【题型】解答题　【知识点】解析几何　【难度】medium
如图，椭圆$\Gamma$: $\frac{x^2}{4} + \frac{y^2}{2} = 1$，$F$为其右焦点，过点$P(0,1)$的动直线$l$与椭圆$\Gamma$相交于$A$，$B$两点。

(1) 若直线$l$经过焦点$F$，求此时线段$AB$的长度；

(2) 若焦点$F$不在直线$l$上，求$\triangle FAB$周长的最大值及相应直线$l$的方程；

(3) 在平面直角坐标系$xOy$中，是否存在与点$P$不同的定点$Q$，使得$\frac{|QA|}{|QB|} = \frac{|PA|}{|PB|}$恒成立？若存在，求出点$Q$的坐标；若不存在，请说明理由。

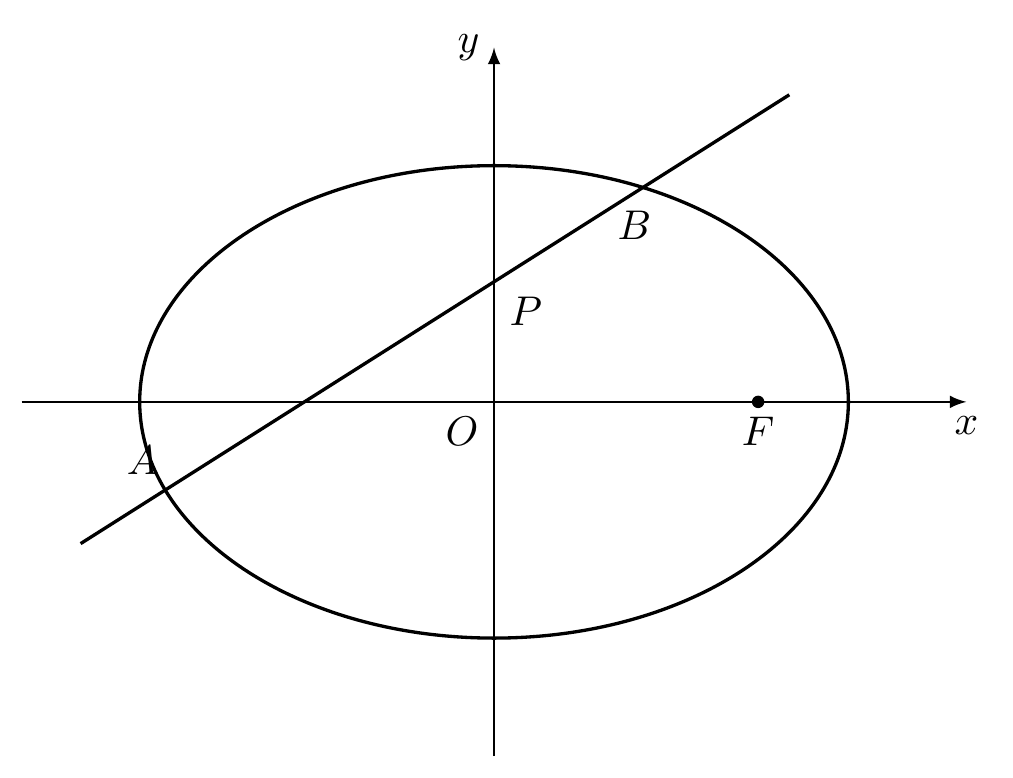
【解答】
【答案】(1)$3$；

(2)最大值为$8$，直线$l$: $y = \frac{\sqrt{2}}{2}x + 1$；

(3)存在，$Q(0,2)$。

【分析】（1）求出点$F$的坐标及直线$l$的方程，与椭圆方程联立求出弦长。

（2）令椭圆左焦点为$E$，利用线段和差大小关系及椭圆定义推理求解。

（3）由特殊位置确定点$Q$的位置及坐标，再就一般情况推理求解。

【详解】（1）依题意，$F(\sqrt{2},0)$，直线$l$的斜率为$-\frac{\sqrt{2}}{2}$，方程为$y = -\frac{\sqrt{2}}{2}x + 1$，

由
\[
\begin{cases}
y = -\frac{\sqrt{2}}{2}x + 1 \\
\frac{x^2}{4} + \frac{y^2}{2} = 1
\end{cases}
\]
消去$y$得$x^2 - \sqrt{2}x - 1 = 0$，解得$x = \frac{\sqrt{2} \pm \sqrt{6}}{2}$，

所以线段$AB$的长$|AB| = \sqrt{(\frac{\sqrt{2}}{2})^2 + 1} \cdot \left|\frac{\sqrt{2} + \sqrt{6}}{2} - \frac{\sqrt{2} - \sqrt{6}}{2}\right| = \sqrt{\frac{3}{2}} \cdot \sqrt{6} = 3$。

（2）设椭圆的左焦点为$E(-\sqrt{2},0)$，则$|AB| \leq |AE| + |BE|$，

于是$|AB| + |AF| + |BF| \leq |AE| + |AF| + |BF| + |BE| = 8$，当且仅当直线$l$过左焦点$E$取等号，

所以$\triangle FAB$周长的最大值为$8$，此时直线$l$方程为$y = \frac{\sqrt{2}}{2}x + 1$。

（3）存在点$Q(0,2)$满足题意，

假设存在满足题意的定点$Q$，当直线$l$平行于$x$轴时，则$\frac{|QA|}{|QB|} = \frac{|PA|}{|PB|} = 1$，$A$，$B$两点关于$y$轴对称，

则$Q$点在$y$轴上，不妨设$Q(0,t)$，

当直线$l$垂直于$x$轴时，$A(0,\sqrt{2})$，$B(0,-\sqrt{2})$，$\frac{|QA|}{|QB|} = \frac{|t - \sqrt{2}|}{|t + \sqrt{2}|} = \frac{|PA|}{|PB|} = \frac{|1 - \sqrt{2}|}{|1 + \sqrt{2}|}$，

解得$t = 2$ 或$t = 1$（舍去，否则$Q$点就是$P$点），即$Q$点的坐标为$(0,2)$；

对于一般的直线$l$: $y = kx + 1$，$Q(0,2)$也满足题意。

因为$\frac{|QA|}{|QB|} = \frac{|PA|}{|PB|}$，由角平分线定理知，$y$轴为$\angle AQB$的角平分线，则只需$k_{QA} = -k_{QB}$。

设$A(x_1,y_1)$，$B(x_2,y_2)$，则$y_1 = kx_1 + 1$，$y_2 = kx_2 + 1$，

则
\[
\begin{cases}
y = kx + 1 \\
x^2 + 2y^2 = 4
\end{cases}
\]
消去$y$可得，$(1 + 2k^2)x^2 + 4kx - 2 = 0$，

则$x_1 + x_2 = -\frac{4k}{1 + 2k^2}$，$x_1x_2 = \frac{-2}{1 + 2k^2}$，

于是$k_{QA} = \frac{y_1 - 2}{x_1} = \frac{kx_1 - 1}{x_1} = k - \frac{1}{x_1}$，$k_{QB} = \frac{y_2 - 2}{x_2} = \frac{kx_2 - 1}{x_2} = k - \frac{1}{x_2}$，

两式相加得，$k_{QA} + k_{QB} = 2k - \left(\frac{1}{x_1} + \frac{1}{x_2}\right) = 2k - \frac{x_1 + x_2}{x_1x_2} = 2k - 2k = 0$，

即$k_{QA} = -k_{QB}$从而，假设成立。

即存在与点$P$不同的定点$Q(0,2)$，使得$\frac{|QA|}{|QB|} = \frac{|PA|}{|PB|}$恒成立。

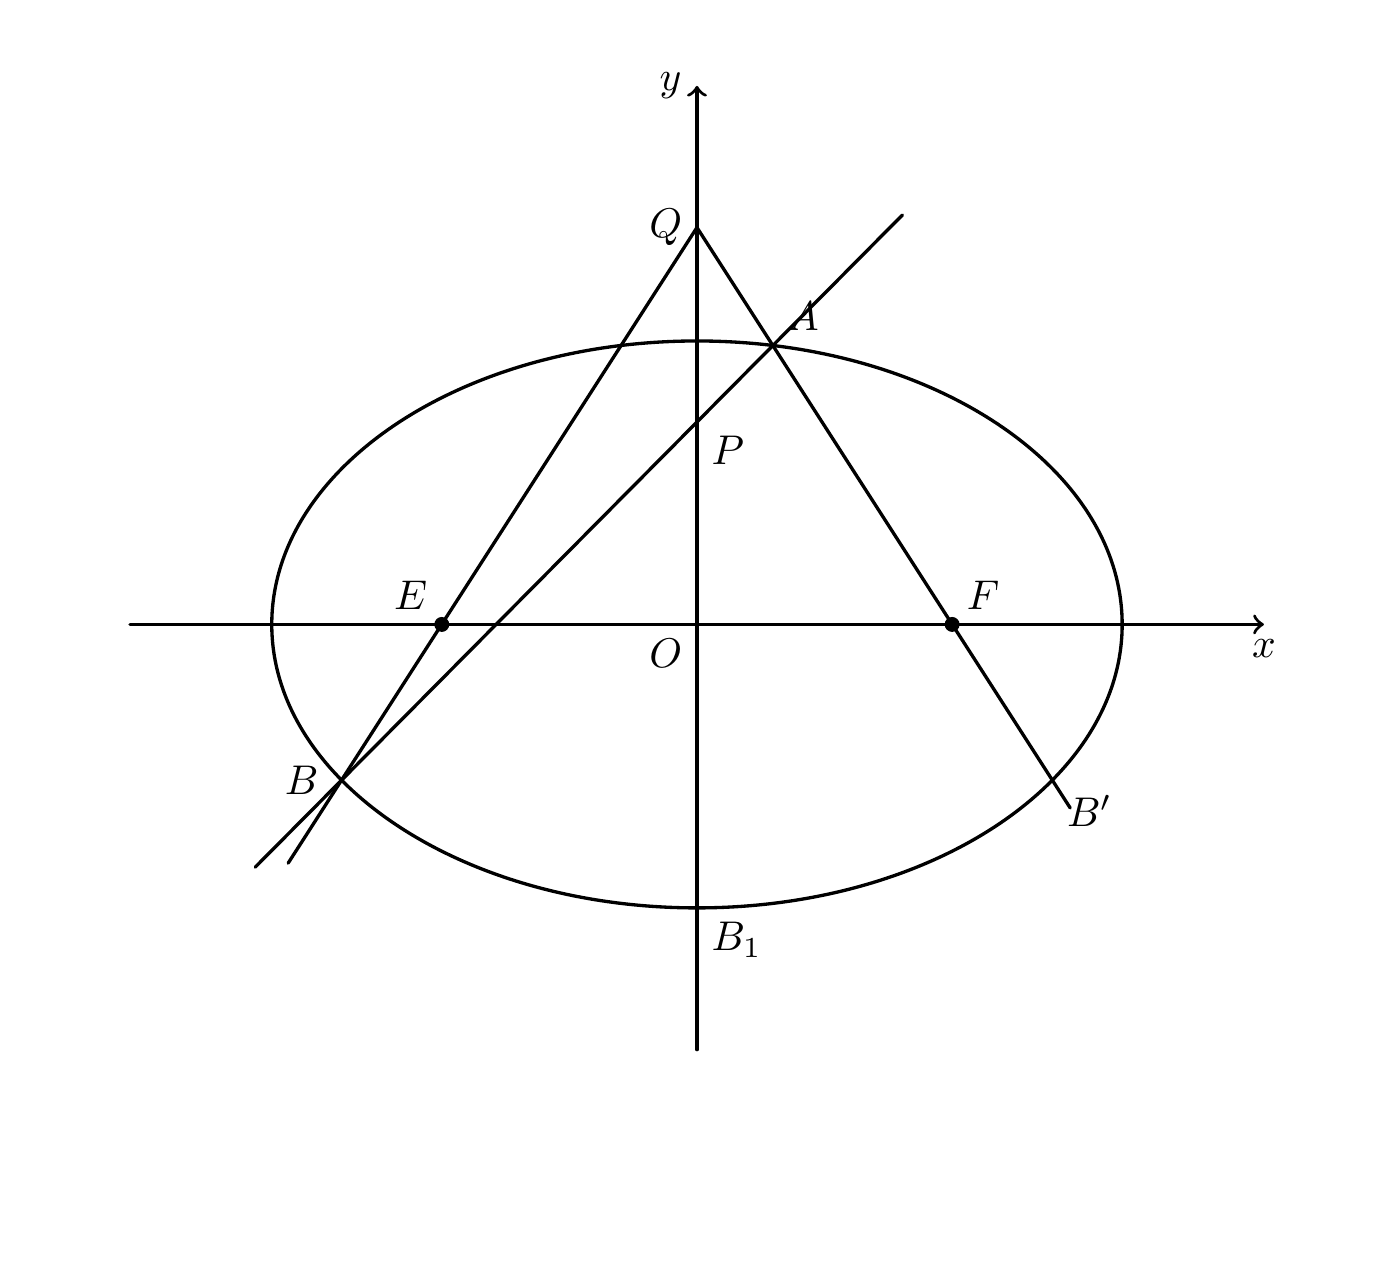